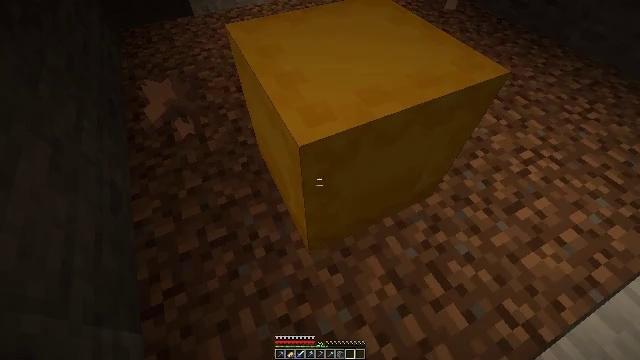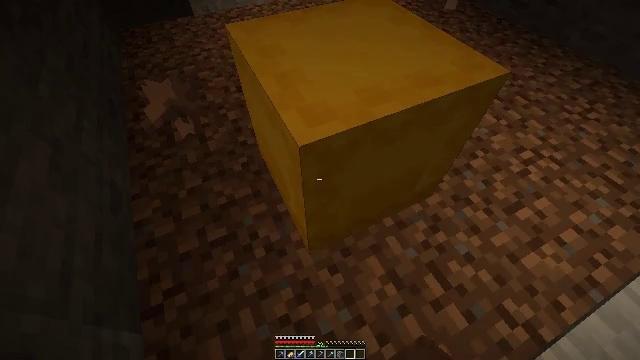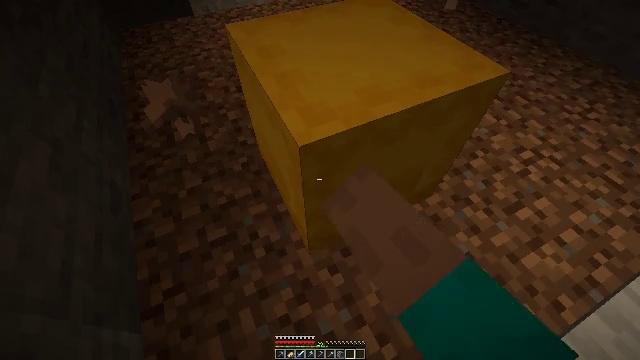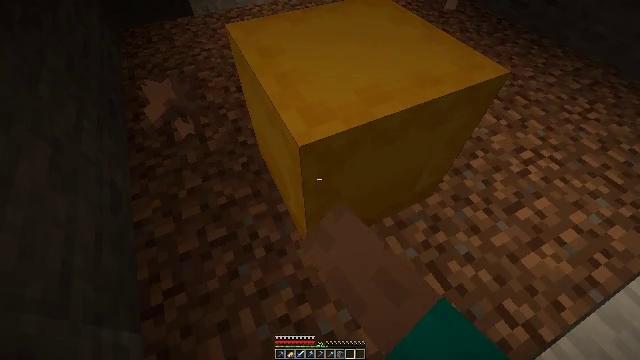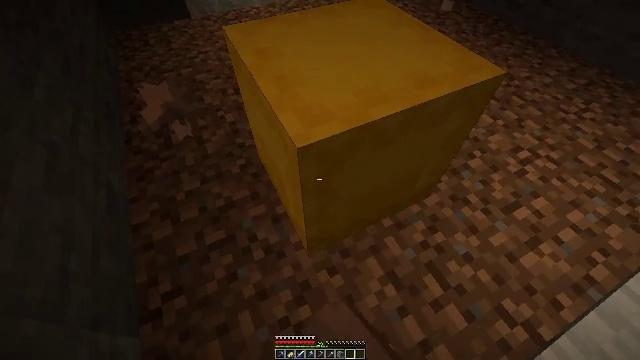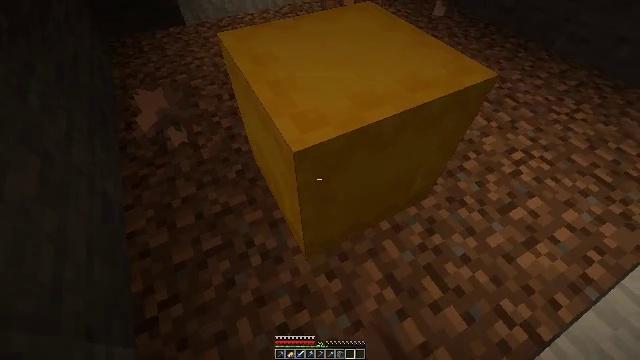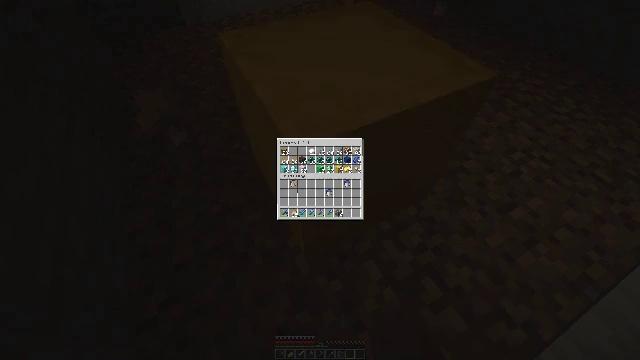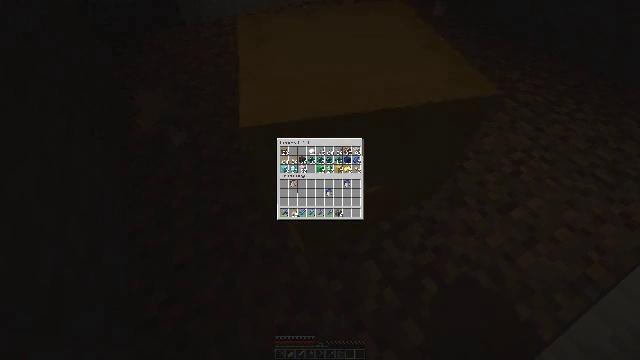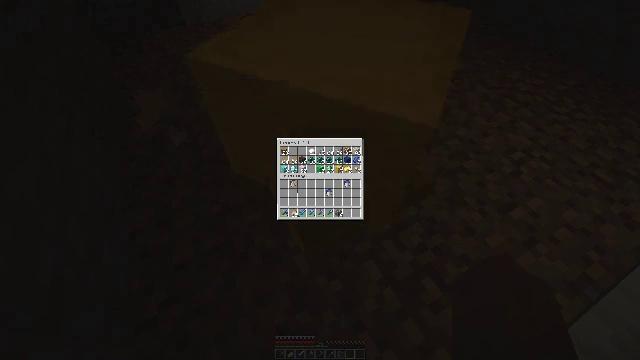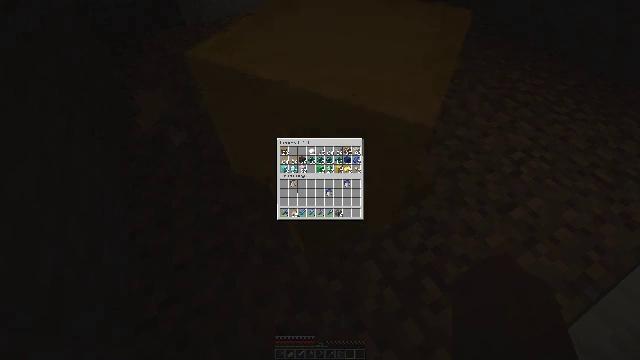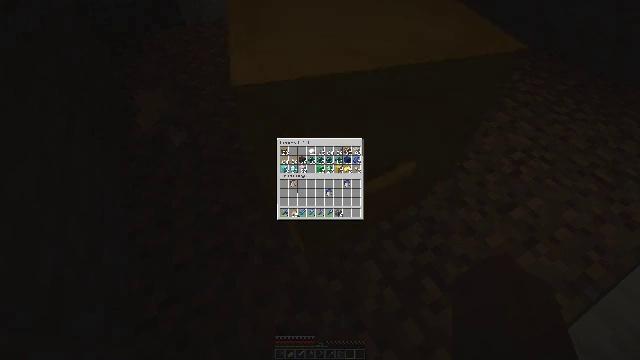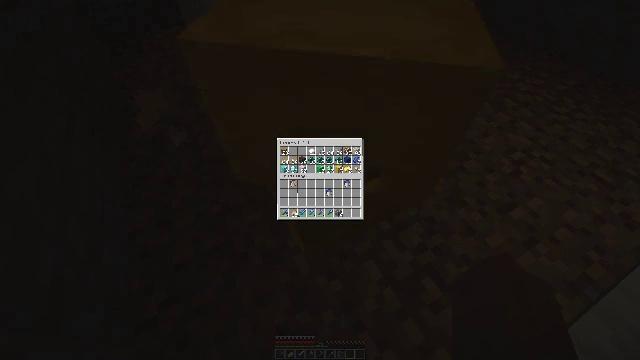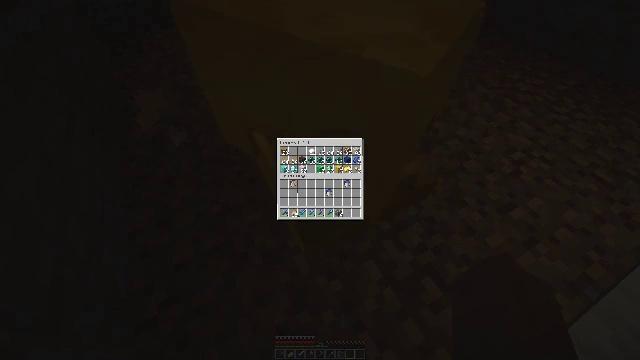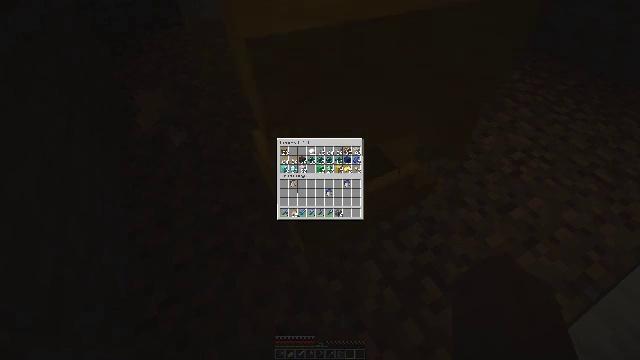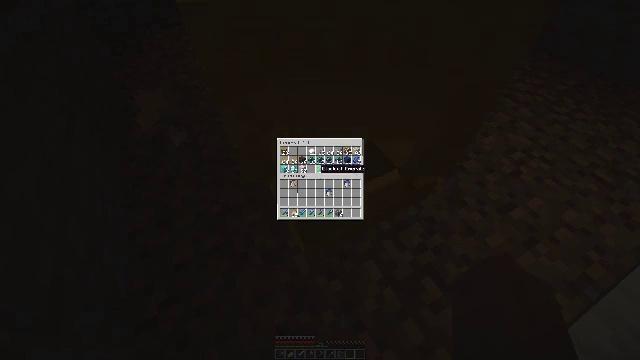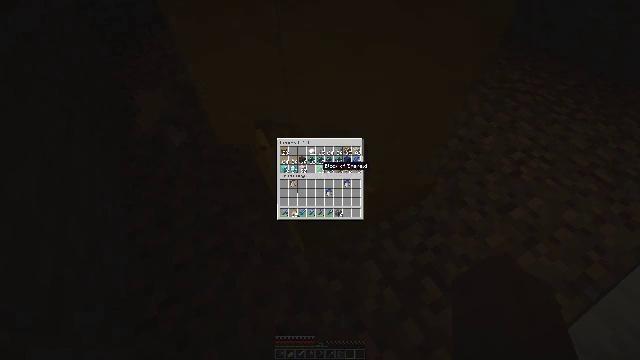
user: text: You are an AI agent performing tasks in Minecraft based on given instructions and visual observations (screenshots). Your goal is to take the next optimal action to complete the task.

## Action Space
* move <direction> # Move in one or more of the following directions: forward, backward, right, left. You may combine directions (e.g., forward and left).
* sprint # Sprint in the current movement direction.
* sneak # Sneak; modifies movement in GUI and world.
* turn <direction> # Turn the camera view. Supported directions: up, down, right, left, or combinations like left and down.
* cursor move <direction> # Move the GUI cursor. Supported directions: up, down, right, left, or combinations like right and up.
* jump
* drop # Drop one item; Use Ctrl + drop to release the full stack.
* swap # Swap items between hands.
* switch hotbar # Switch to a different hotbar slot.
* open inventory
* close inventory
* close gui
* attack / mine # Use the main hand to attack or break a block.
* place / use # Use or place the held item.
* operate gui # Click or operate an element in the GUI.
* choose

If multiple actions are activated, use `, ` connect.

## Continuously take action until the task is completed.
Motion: motion action
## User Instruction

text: Mine the yellow shulker box.
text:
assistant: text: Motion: use / place
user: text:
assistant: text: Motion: use / place
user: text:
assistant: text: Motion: use / place
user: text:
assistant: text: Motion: no_op
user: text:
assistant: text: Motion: turn right
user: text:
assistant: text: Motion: turn right and up
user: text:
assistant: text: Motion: no_op
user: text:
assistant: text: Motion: no_op
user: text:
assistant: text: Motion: no_op
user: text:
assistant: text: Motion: no_op
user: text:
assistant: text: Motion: no_op
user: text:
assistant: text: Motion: no_op
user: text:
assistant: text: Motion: turn left
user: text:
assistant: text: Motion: no_op
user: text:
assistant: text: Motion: no_op
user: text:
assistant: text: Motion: no_op
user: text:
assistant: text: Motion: turn up
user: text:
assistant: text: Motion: no_op
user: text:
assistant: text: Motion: sneak
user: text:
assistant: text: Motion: sneak
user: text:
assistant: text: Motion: sneak
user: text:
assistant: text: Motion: sneak, turn left
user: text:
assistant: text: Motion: sneak
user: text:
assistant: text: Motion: sneak, attack / mine
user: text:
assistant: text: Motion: sneak, attack / mine
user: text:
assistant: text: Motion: sneak, attack / mine
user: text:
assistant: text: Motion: attack / mine
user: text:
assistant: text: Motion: no_op
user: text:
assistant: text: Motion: open inventory
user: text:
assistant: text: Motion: open inventory